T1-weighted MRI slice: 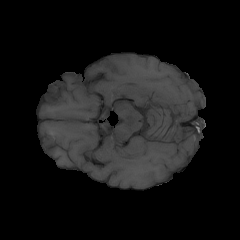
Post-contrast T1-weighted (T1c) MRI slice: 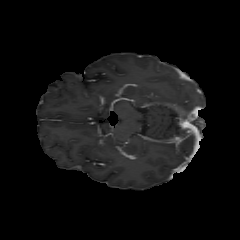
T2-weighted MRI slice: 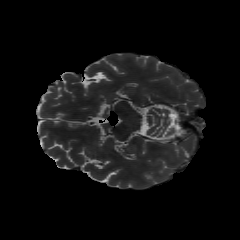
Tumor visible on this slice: no